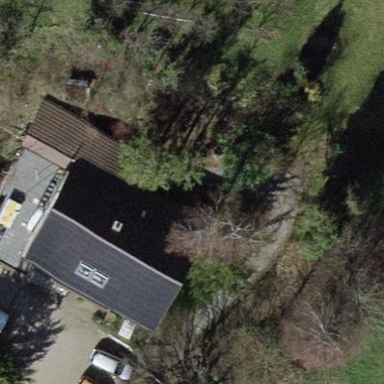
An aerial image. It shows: Detached building with gabled roof.